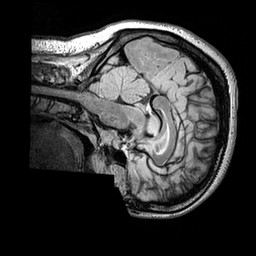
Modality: FLAIR
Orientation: sagittal
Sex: female
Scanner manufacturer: siemens
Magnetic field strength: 3 T
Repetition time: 5 s
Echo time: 0.395 s